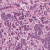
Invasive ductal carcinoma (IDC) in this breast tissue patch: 1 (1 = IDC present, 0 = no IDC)